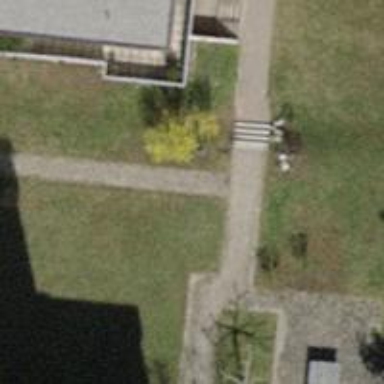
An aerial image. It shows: Road with steps.